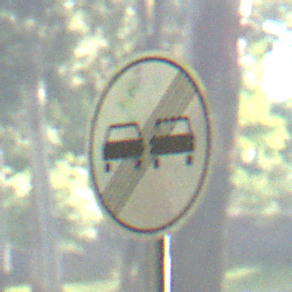
Verkehrszeichen: EndeUeberholverbot
Umgebung: Outdoor, Nature
Tageszeit: MorningAfternoon
Wetter: Clear
Licht: Natural
Jahreszeit: NotSpecified
Kontrast: HighContrast